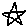
Label: star